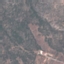
Land use / land cover class: HerbaceousVegetation